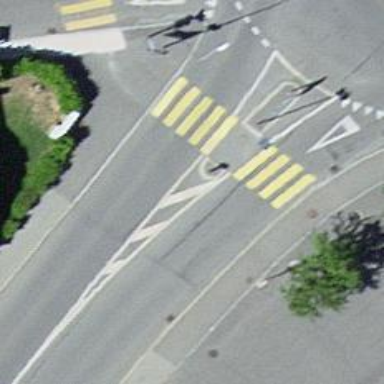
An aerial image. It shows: Uncontrolled zebra crossing with pedestrian island.